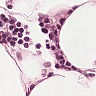
Metastatic tissue present: no